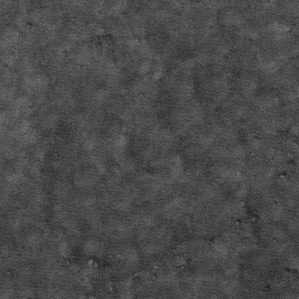
Label: frost